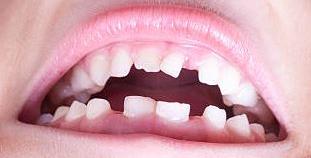
Condition: hypodontia